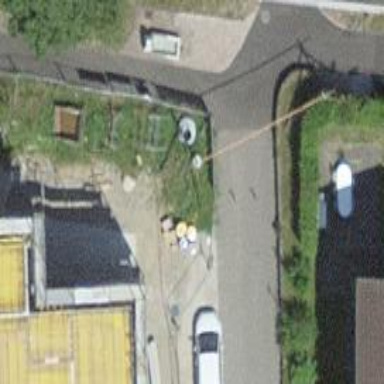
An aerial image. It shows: Bollard.